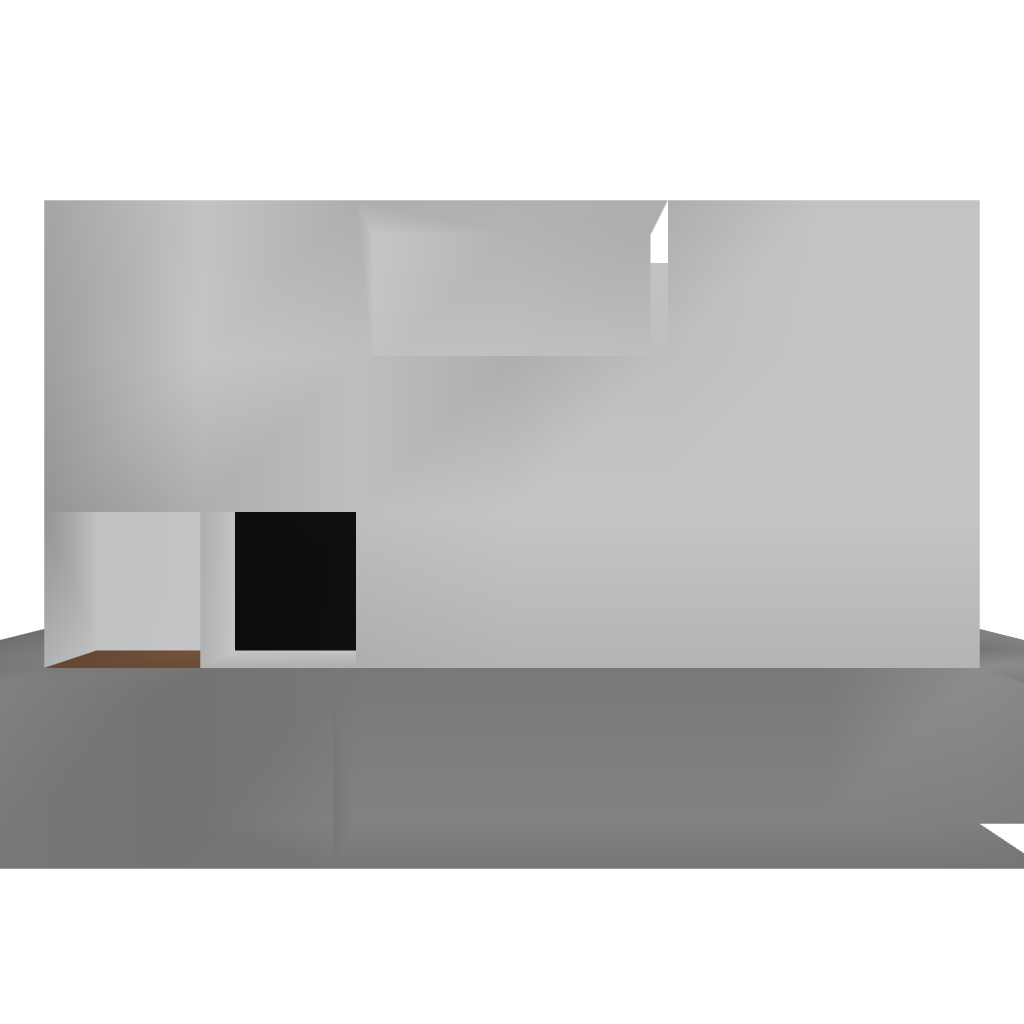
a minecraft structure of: No Night Machine